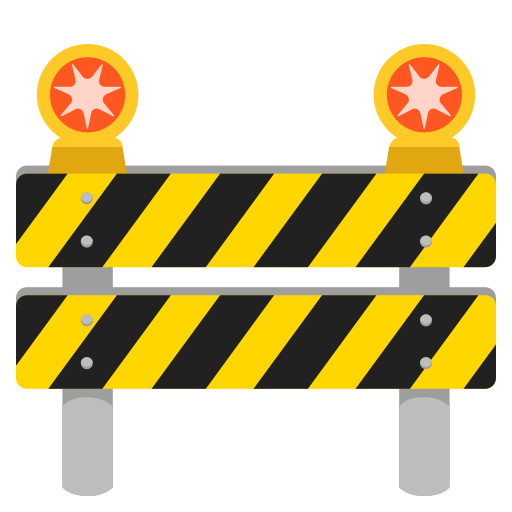
Emoji: 🚧